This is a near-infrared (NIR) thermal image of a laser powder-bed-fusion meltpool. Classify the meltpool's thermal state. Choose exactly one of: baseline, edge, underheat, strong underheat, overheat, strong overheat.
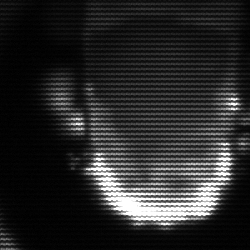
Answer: baseline